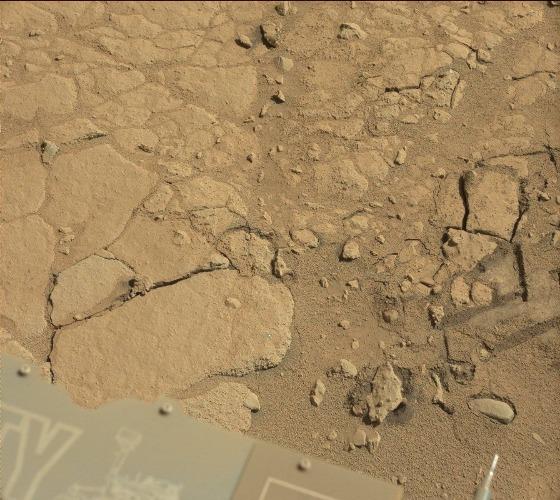
Terrain classes present: Background, Bedrock, Gravel / Sand / Soil, Rock, Track